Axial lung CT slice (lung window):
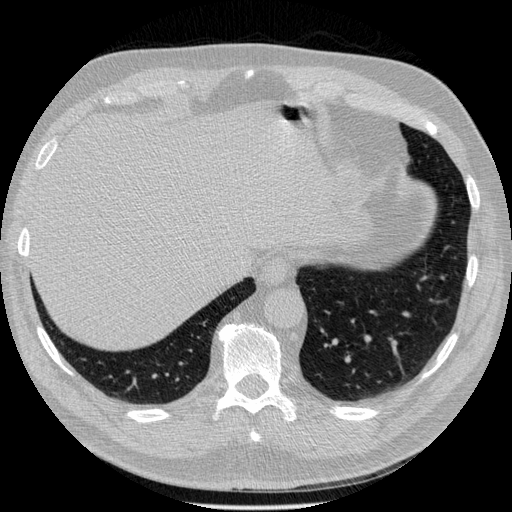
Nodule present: no